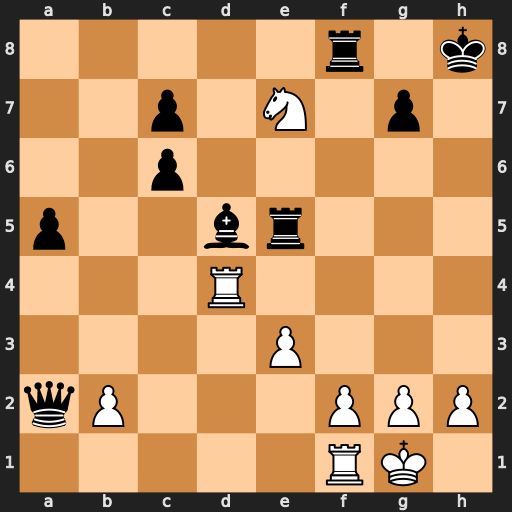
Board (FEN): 5r1k/2p1N1p1/2p5/p2br3/3R4/4P3/qP3PPP/5RK1
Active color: w
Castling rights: -
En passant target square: -
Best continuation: Rh4+ Rh5 Rxh5#